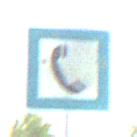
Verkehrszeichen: Fernsprecher
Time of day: MorningAfternoon
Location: Outdoor (Nature)
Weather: PartlyCloudy
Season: NotSpecified
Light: Natural